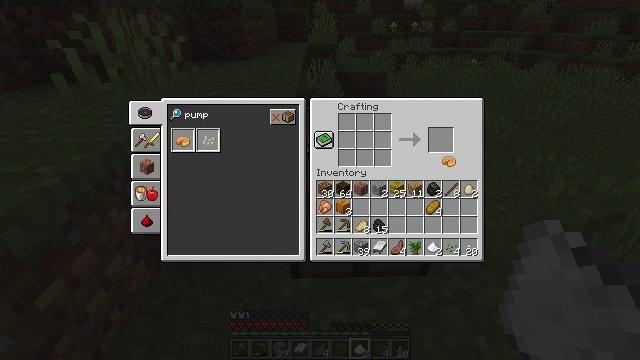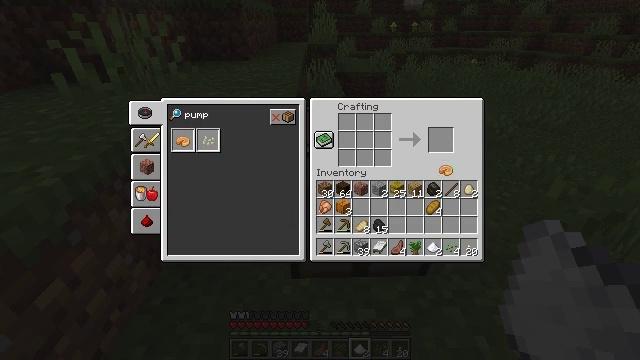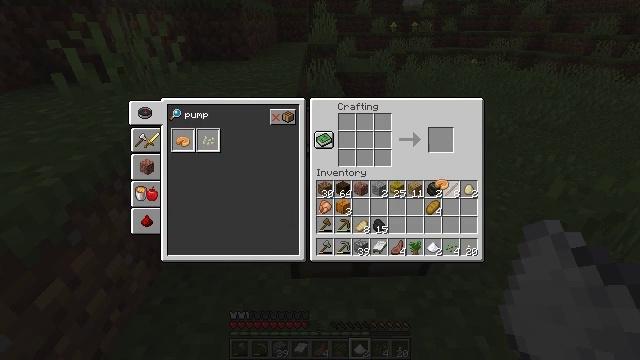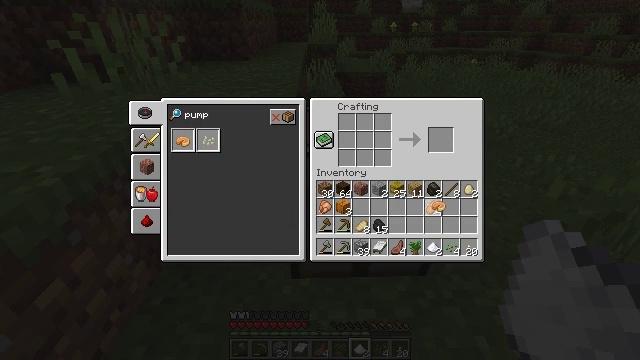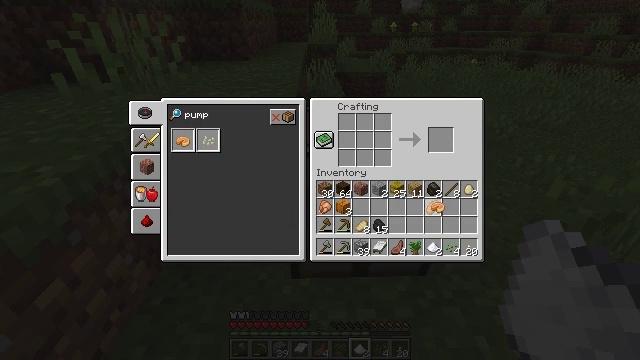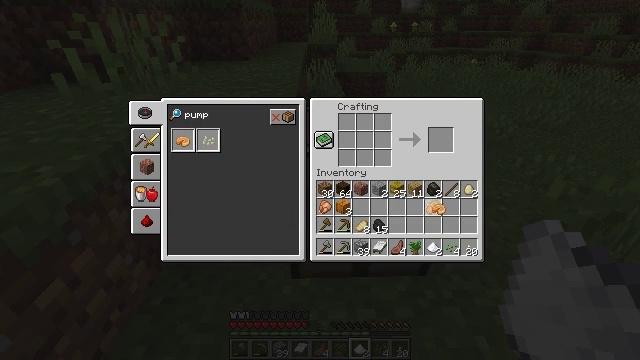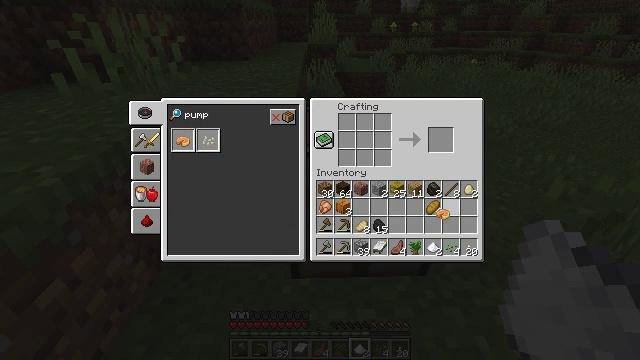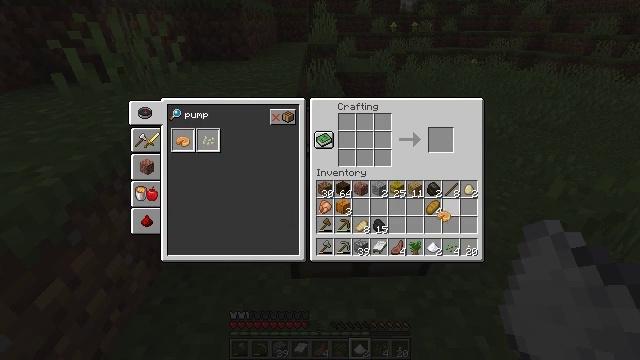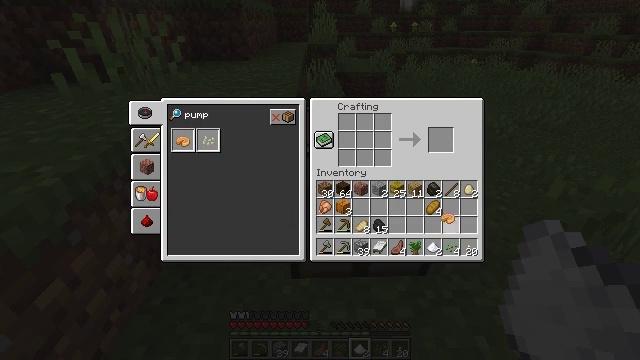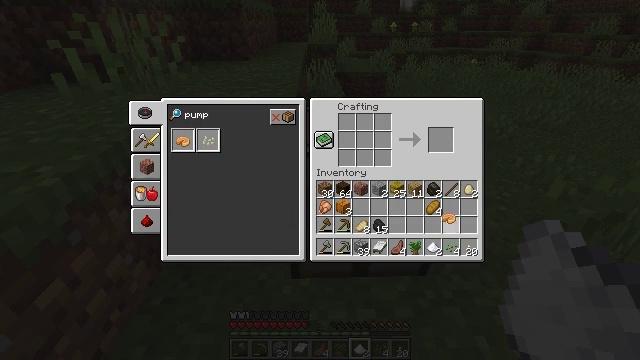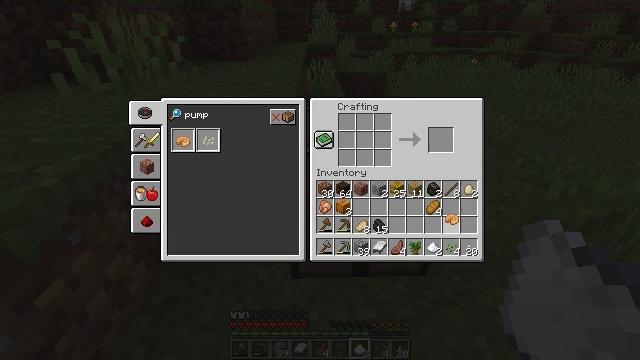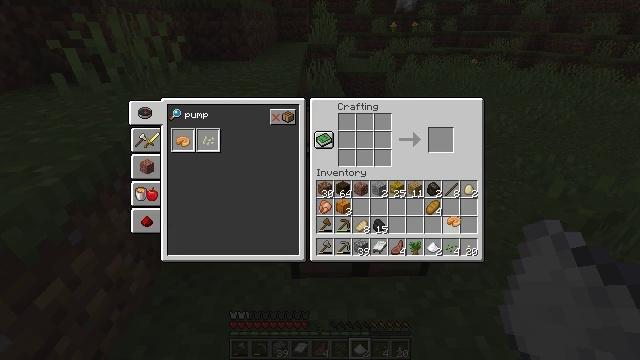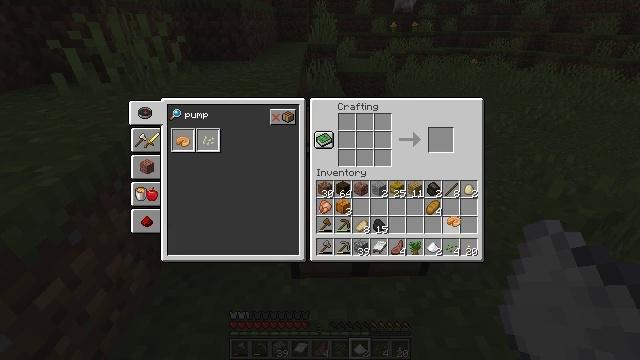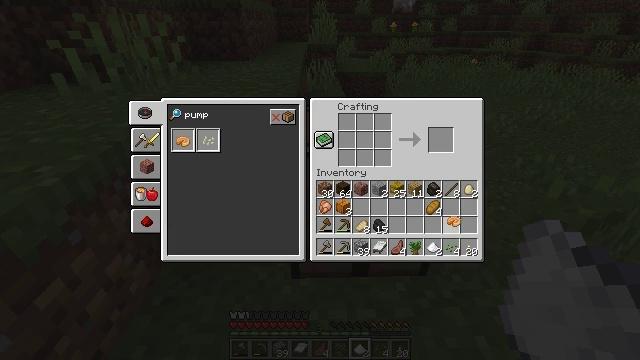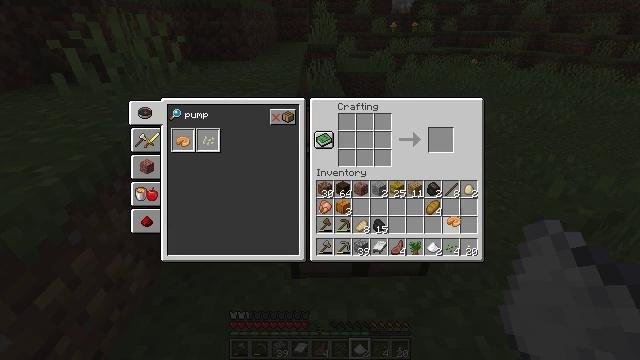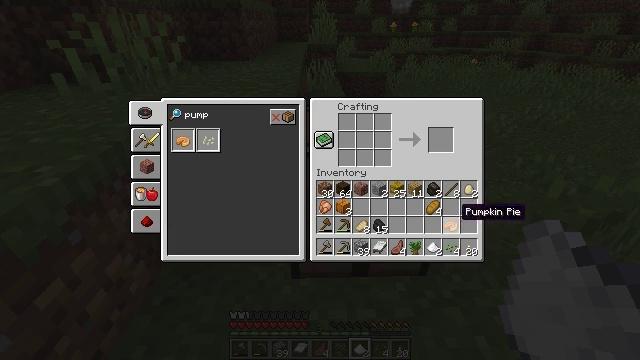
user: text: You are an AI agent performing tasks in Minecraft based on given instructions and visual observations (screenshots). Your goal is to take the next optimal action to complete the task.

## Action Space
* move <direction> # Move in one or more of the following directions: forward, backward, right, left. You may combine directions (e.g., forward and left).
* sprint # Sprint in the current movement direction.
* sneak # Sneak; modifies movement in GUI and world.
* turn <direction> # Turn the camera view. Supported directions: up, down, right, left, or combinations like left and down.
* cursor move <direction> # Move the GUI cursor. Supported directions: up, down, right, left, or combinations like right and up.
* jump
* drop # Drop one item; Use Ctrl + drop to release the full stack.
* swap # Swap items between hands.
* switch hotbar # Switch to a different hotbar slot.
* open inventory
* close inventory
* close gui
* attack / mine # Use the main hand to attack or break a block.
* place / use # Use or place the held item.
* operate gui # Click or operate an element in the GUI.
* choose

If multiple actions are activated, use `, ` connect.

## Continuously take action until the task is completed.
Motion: motion action
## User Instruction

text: Use pumpkin, sugar, and egg to craft a pumpkin pie.
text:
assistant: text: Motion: cursor move down
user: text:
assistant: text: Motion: cursor move down
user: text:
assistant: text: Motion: cursor move down
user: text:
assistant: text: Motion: no_op
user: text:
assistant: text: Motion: no_op
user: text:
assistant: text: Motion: no_op
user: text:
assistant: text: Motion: no_op
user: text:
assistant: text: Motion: no_op
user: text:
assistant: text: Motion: no_op
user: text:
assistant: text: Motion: no_op
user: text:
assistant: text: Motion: no_op
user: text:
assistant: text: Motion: operate gui
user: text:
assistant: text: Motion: operate gui
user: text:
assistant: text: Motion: operate gui
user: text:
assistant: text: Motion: no_op
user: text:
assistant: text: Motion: no_op
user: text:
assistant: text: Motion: no_op
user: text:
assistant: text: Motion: no_op
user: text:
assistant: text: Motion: cursor move left and up
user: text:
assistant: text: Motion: no_op
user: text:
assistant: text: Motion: cursor move left
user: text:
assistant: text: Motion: cursor move left
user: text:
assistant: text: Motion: cursor move left
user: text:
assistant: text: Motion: cursor move left and up
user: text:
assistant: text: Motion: cursor move left and up
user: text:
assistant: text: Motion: cursor move left
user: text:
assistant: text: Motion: no_op
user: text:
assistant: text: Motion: cursor move left
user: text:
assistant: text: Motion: cursor move left
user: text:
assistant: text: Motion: cursor move left